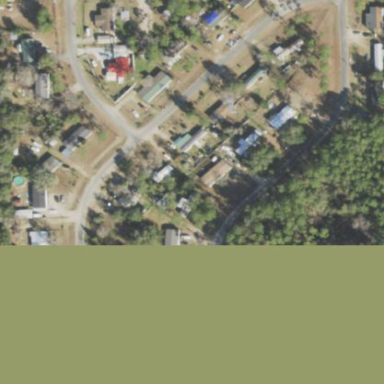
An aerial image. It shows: Residential area known as trailer park.